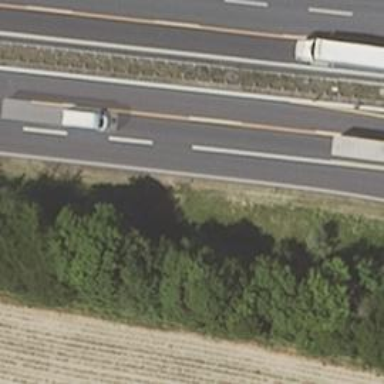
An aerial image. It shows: Asphalt motorway.